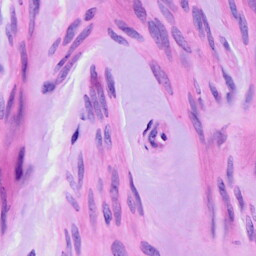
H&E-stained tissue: Ovarian